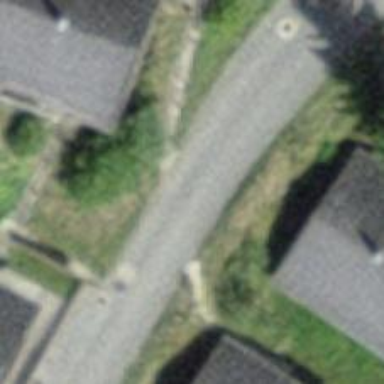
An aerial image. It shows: Residential road with asphalt surface.